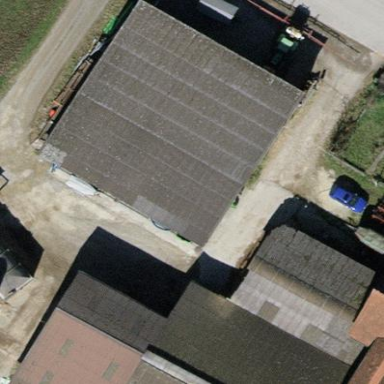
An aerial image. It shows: Farm auxiliary building.